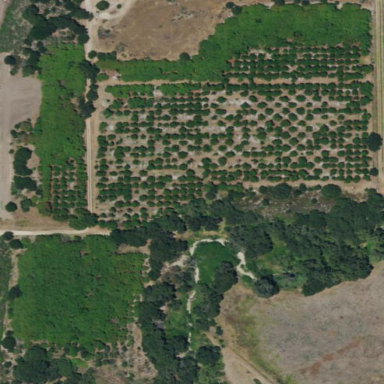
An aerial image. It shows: Orchard.